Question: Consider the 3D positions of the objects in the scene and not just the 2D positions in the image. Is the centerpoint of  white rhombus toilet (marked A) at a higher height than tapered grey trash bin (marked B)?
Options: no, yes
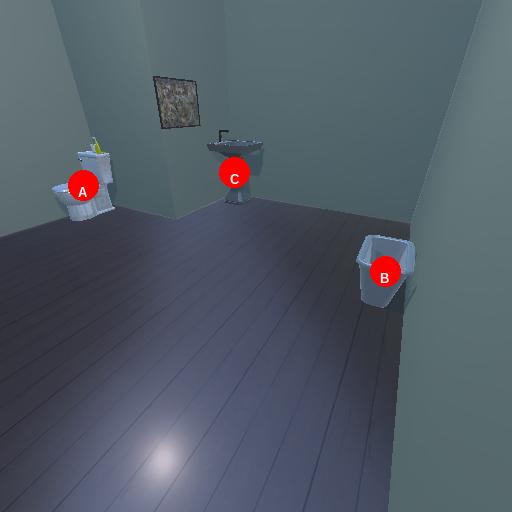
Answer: no